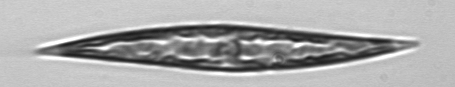
Label: Pleurosigma